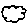
Label: cloud